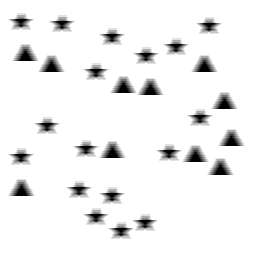
Squares: 0
Triangles: 11
Stars: 17
Total shapes: 28